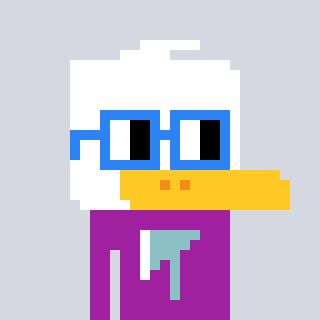
a pixel art character with square blue glasses, a duck-shaped head and a magenta-colored body on a cool background